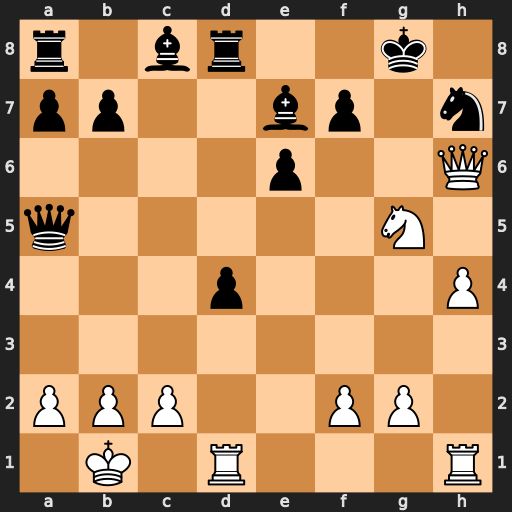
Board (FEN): r1br2k1/pp2bp1n/4p2Q/q5N1/3p3P/8/PPP2PP1/1K1R3R
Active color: w
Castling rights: -
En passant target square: -
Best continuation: Qxh7+ Kf8 Qxf7#